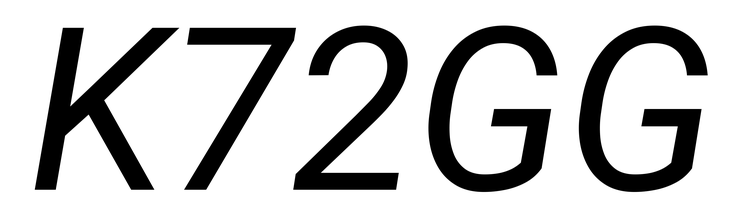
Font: Roboto-Italic_Italic